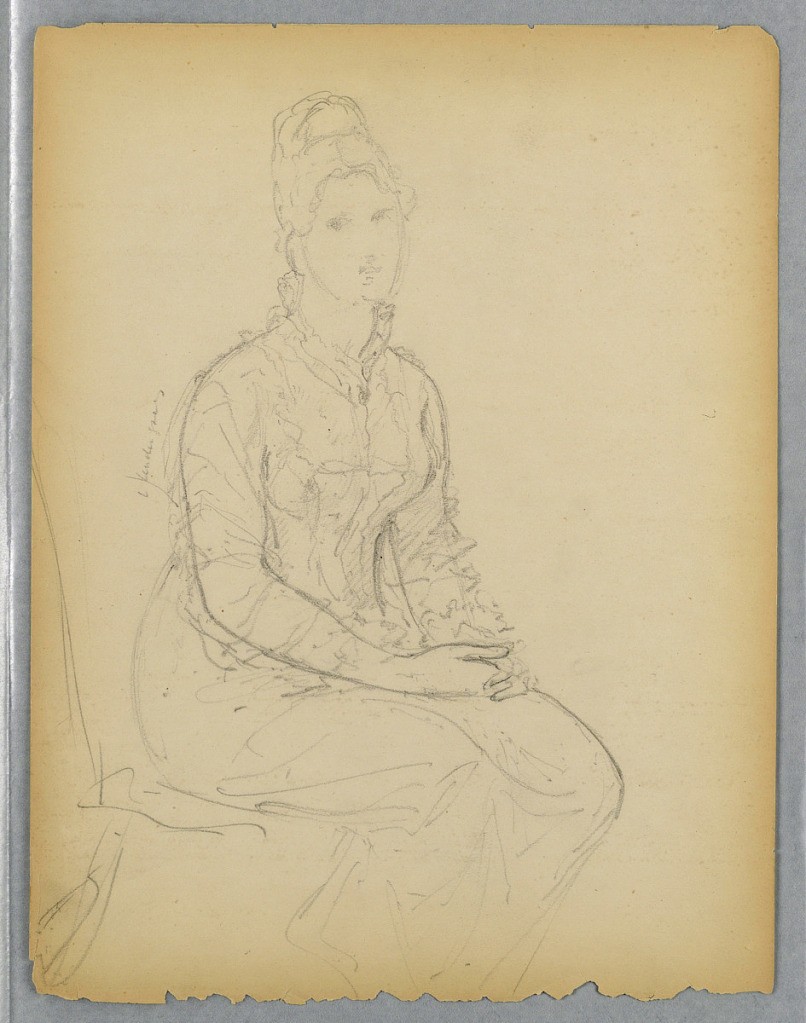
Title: Seated Woman
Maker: Daniel Huntington, American, 1816–1906
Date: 1879
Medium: Graphite on paper
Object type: Drawing
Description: Possibly a study for a portrait of Miss Astor. Sketch of a seated woman, turned toward the right, her hand folded in her lap. Verso: Landscape sketch.